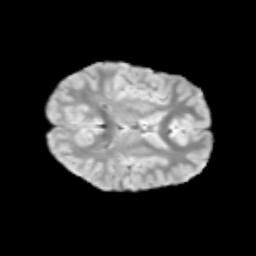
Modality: T2w
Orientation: axial
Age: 10
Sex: male
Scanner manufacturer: siemens
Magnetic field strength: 3 T
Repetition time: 3.8 s
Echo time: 0.07 s